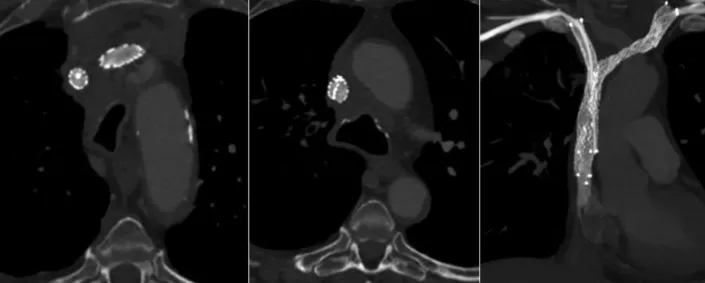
A 3-month follow-up computed tomography (axial sections and coronal section in maximum intensity projection) demonstrated bilateral stents patency without collateral veins. The left-sided stent, which ensures head and neck venous drainage, had a larger expansion than the right-sided one.
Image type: radiology (ct)